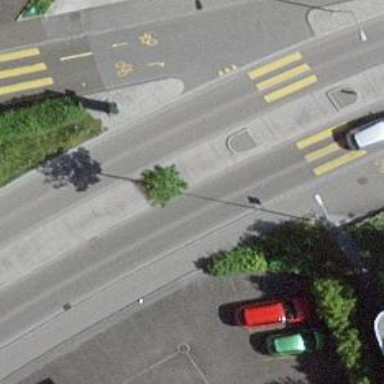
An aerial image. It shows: Asphalt road designated as primary highway with bus lane.